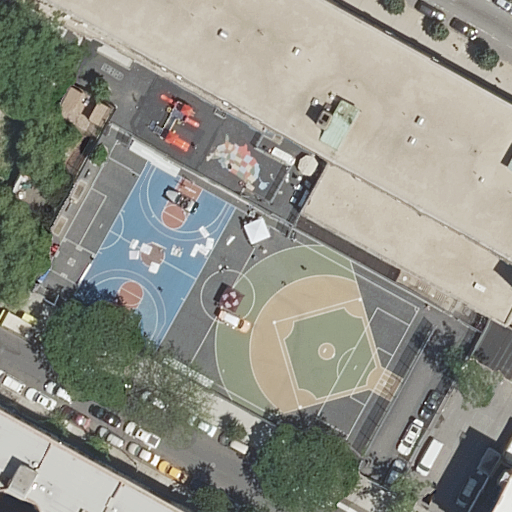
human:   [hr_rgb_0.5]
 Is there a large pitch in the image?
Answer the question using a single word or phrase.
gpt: yes

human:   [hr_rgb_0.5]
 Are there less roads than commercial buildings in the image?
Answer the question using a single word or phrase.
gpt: no

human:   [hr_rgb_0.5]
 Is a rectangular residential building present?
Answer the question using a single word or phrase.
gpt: yes

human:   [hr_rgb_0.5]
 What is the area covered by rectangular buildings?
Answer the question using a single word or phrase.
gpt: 164m2

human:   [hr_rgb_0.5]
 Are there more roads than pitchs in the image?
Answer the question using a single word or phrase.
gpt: no

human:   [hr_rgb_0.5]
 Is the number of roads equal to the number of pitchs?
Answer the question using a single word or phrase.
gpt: no

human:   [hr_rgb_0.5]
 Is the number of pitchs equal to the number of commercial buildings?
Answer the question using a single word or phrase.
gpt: no

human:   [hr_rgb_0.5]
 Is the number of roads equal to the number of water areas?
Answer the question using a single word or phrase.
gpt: no

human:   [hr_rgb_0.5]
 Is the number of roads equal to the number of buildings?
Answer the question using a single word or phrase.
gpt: no

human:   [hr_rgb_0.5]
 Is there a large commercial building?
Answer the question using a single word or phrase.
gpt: no

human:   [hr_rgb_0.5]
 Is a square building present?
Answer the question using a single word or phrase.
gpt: no

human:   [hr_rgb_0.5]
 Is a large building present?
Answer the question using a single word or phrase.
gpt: yes

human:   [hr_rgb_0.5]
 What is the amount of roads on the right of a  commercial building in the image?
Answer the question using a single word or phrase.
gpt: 0

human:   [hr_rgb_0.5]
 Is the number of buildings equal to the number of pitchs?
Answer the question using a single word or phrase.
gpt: no

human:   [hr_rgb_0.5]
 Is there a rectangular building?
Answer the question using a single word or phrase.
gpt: yes

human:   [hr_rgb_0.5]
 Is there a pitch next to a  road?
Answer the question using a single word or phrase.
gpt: yes

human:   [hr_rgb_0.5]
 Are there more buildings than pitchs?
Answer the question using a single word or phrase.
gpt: yes

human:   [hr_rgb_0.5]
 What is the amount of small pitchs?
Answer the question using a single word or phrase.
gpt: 0

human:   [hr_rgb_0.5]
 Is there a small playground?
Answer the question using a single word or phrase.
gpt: no

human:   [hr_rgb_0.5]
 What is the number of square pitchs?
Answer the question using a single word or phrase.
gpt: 0

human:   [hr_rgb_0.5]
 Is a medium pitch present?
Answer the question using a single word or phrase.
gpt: no

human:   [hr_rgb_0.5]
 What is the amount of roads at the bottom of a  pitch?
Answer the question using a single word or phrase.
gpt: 1

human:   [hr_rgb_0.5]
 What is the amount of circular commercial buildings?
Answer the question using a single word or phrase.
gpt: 0

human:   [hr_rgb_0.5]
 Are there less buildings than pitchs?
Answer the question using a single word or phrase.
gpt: no

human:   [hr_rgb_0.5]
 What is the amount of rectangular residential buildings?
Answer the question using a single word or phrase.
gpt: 4

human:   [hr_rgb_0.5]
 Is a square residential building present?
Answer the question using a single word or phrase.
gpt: no

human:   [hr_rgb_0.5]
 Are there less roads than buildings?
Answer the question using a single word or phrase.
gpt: yes

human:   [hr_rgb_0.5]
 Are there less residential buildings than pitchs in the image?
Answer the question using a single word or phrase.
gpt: no

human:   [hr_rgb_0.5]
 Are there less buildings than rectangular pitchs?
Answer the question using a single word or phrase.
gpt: no

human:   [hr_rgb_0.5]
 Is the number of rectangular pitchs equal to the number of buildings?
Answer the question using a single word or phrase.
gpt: no

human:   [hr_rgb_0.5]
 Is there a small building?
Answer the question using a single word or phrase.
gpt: yes

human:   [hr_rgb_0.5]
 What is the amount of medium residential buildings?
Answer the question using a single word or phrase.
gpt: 1

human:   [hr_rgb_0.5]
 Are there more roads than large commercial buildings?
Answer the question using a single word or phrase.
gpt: yes

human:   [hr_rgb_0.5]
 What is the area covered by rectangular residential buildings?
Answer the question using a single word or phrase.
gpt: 164m2

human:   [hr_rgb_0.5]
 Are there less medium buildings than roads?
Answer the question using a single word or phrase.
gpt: yes

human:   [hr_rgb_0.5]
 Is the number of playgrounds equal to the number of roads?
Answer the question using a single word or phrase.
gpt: no